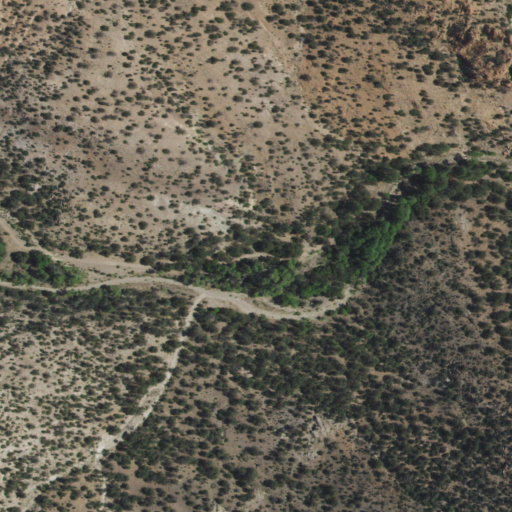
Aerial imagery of valley in New Mexico named Armstrong Canyon containing evergreen forest and shrub